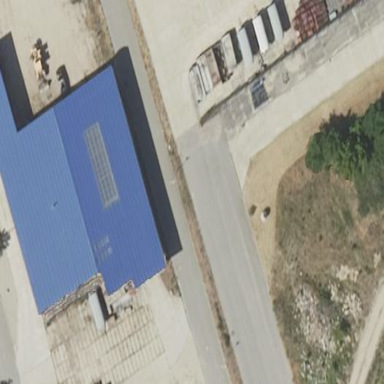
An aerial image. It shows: Industrial building.